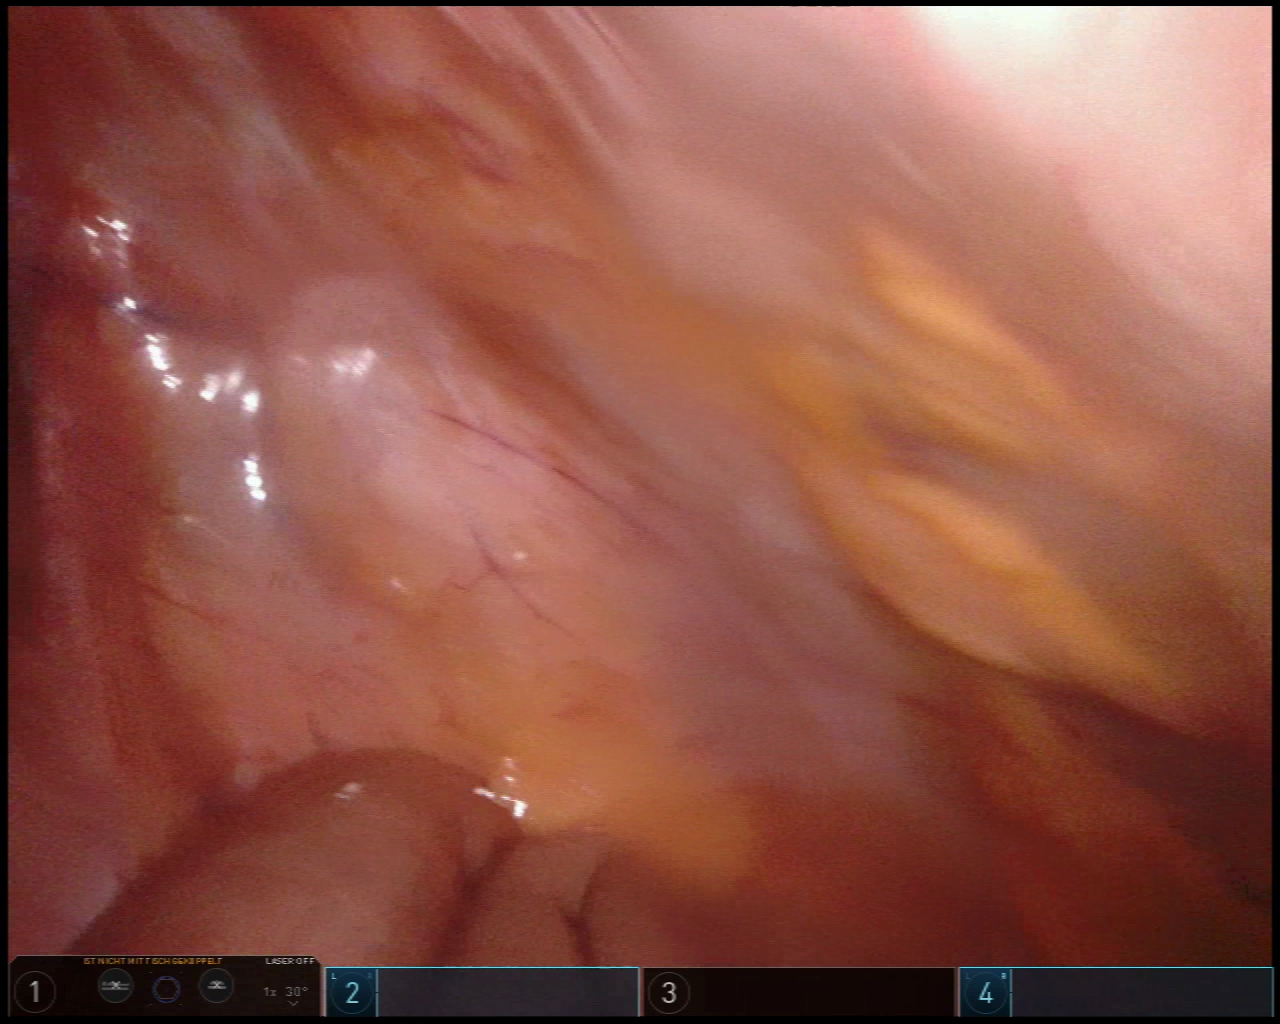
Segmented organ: small_intestine
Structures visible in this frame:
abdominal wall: yes
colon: no
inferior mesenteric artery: no
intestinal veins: no
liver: no
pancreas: no
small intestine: yes
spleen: no
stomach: no
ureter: no
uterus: no
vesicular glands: no